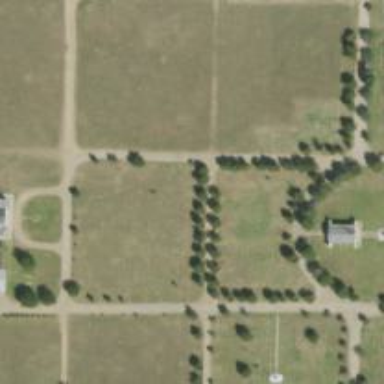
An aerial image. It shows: Graveyard area designated as cemetery.